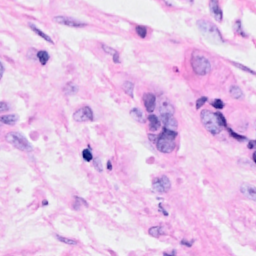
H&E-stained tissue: Breast